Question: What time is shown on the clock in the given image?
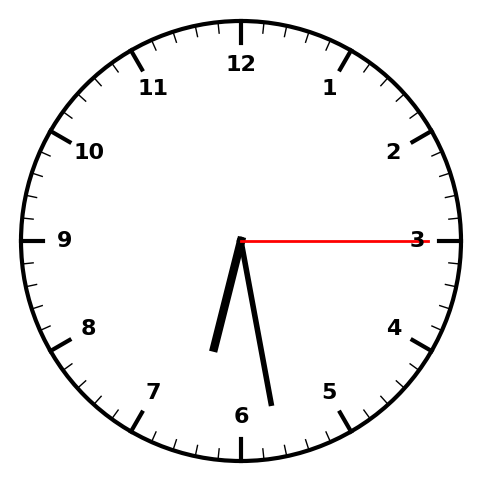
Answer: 06:28:15